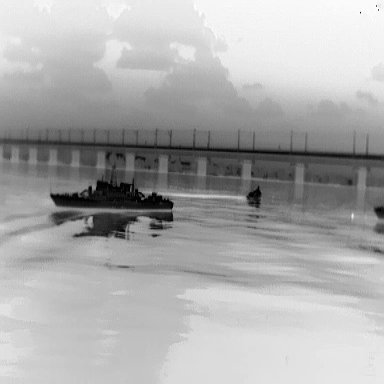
There is a warship in the infrared image.